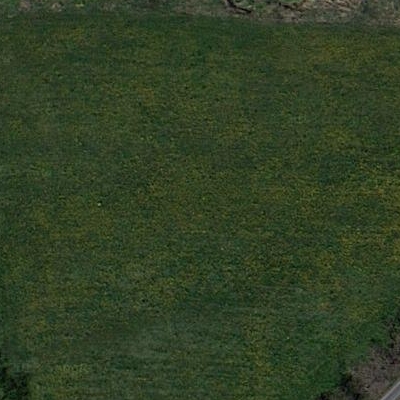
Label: bField